Question: I don't know how it's called, maybe that's the reason why I didn't find anything in the plotly.js reference.
The label / button overlaps the regular x-axis labels and as seen in the screenshot is even cut off because it's not supposed to be there.

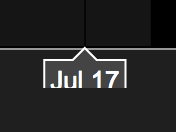
Answer: You are probably looking for <URL>.
> Any combination of "'x'", "'y'", "'z'", "'text'", "'name'" joined with a "'+'" > OR "'all'" or "'none'" or "'skip'". examples: "'x'", "'y'", "'x+y'", "'x+y+z'", "'all'" default: "'all'" Determines which trace information appear on hover. If
'none' or 'skip' are set, no information is displayed upon hovering.
But, if 'none' is set, click and hover events are still fired.
Setting it to 'none' or 'y' in your case should solve the problem.
'''
var data = [{
type: 'bar',
x: ['giraffes', 'orangutans', 'monkeys'],
y: [20, 14, 23],
hoverinfo: 'y'
}];
Plotly.newPlot(document.getElementById("mydiv"), data);
'''
'''
<script src="https://cdn.plot.ly/plotly-latest.min.js"></script>
<div id="mydiv"></div>
'''